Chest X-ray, PA view. Patient: 58 years old, sex M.
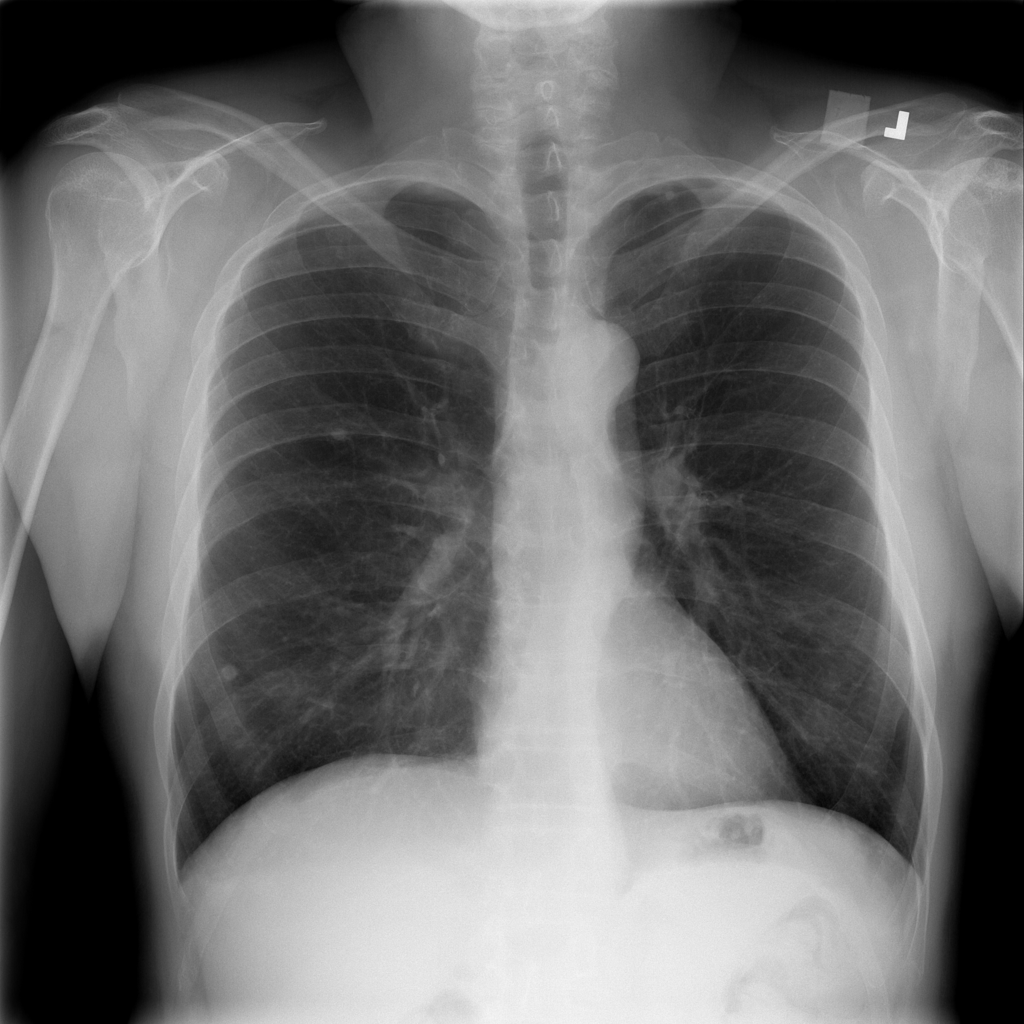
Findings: No Finding